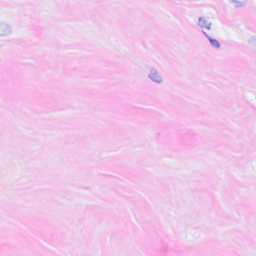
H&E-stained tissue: Breast